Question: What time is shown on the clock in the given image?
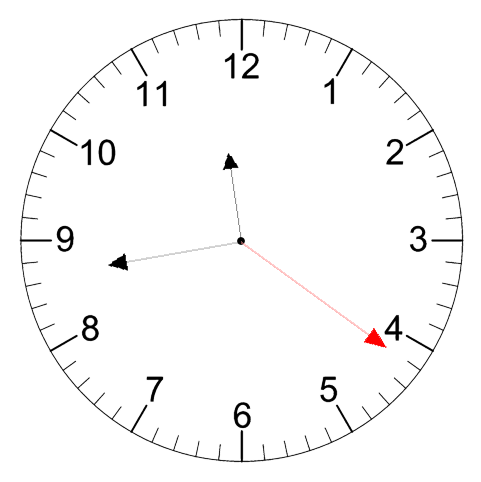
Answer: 11:43:21